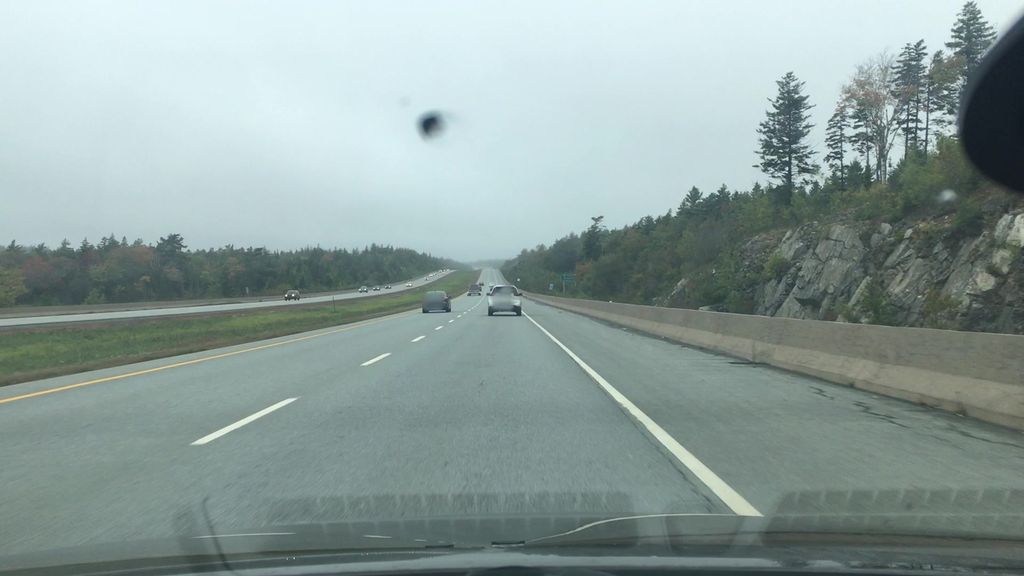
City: halifax